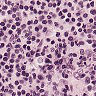
Metastatic tissue present: no